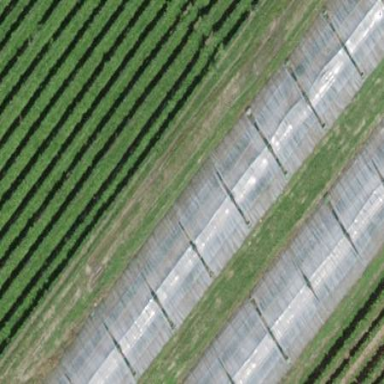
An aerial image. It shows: Greenhouse.